Aerial crown-view tile of a tropical tree (Barro Colorado Island, Panama), acquired 20250317:
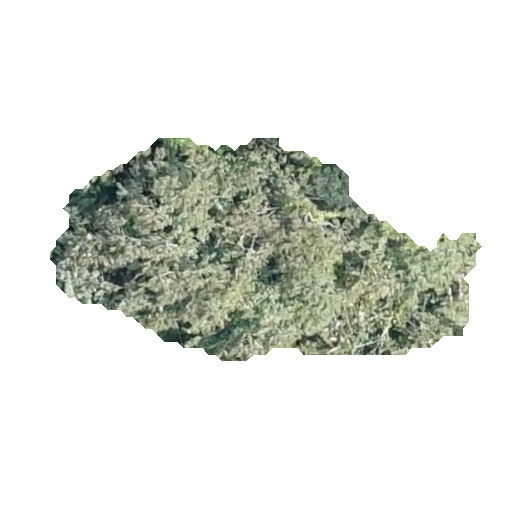
Species: Luehea seemannii
GBIF accepted scientific name: Luehea seemannii
Crown area: 97.892 m²